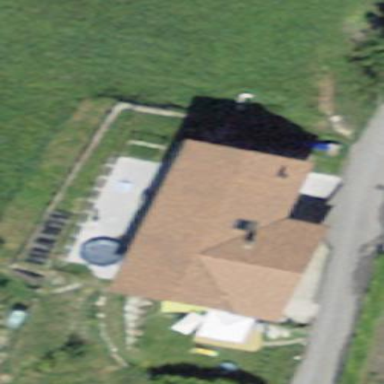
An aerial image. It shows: Simple house.